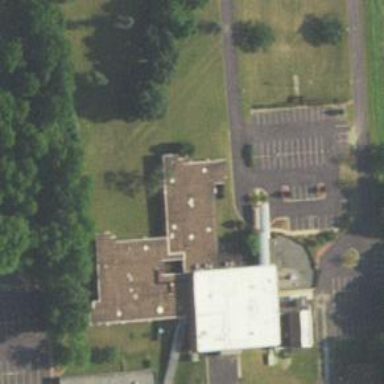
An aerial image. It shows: Building.